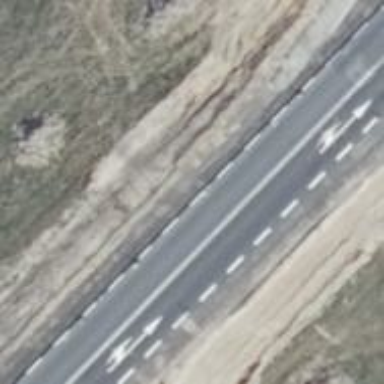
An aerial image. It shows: Primary road with asphalt surface.